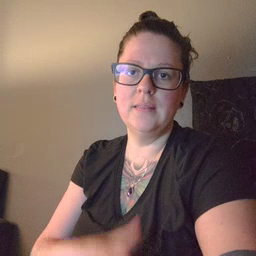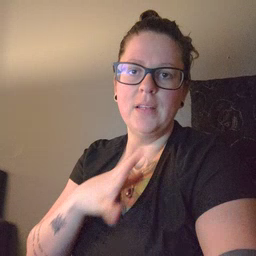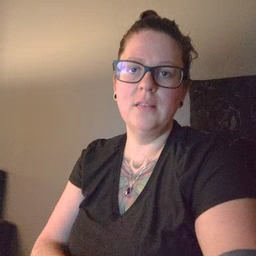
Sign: fine